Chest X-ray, PA view. Patient: 55 years old, sex M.
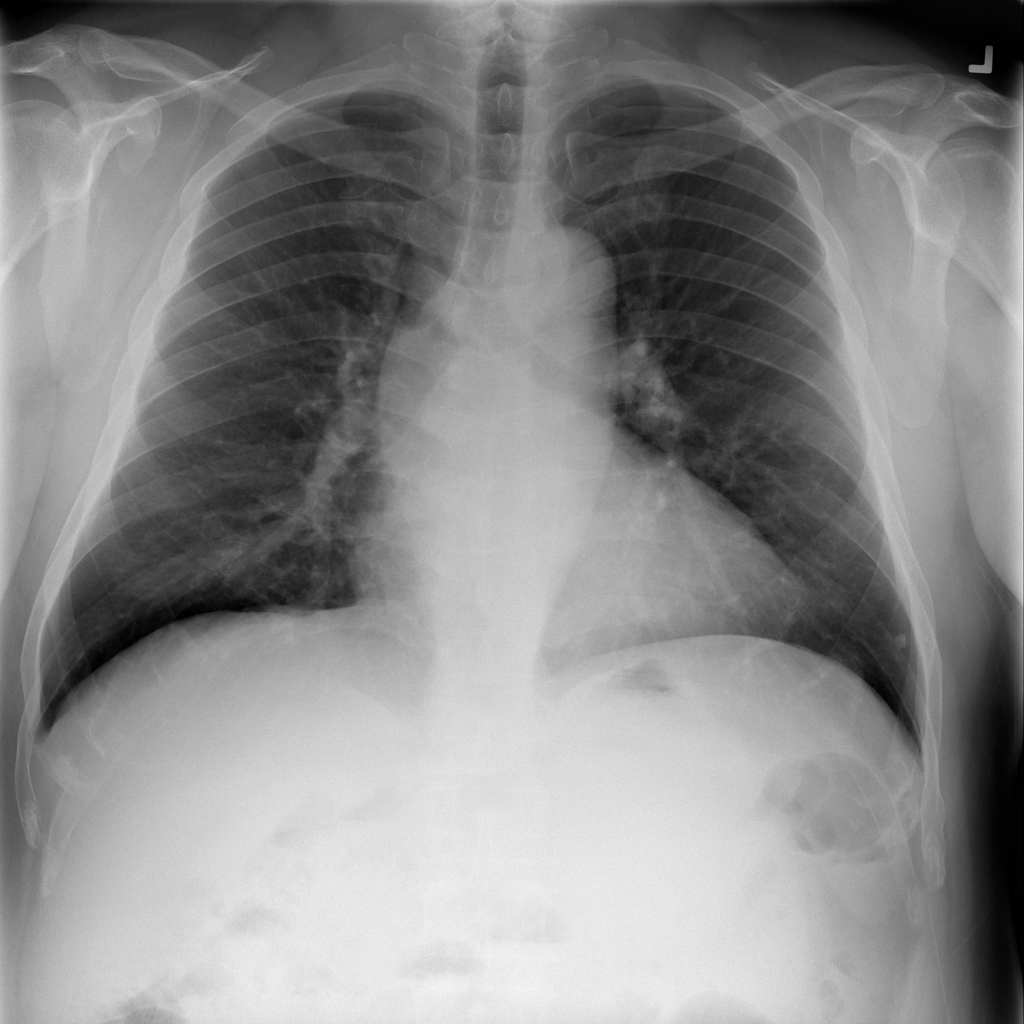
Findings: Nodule